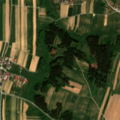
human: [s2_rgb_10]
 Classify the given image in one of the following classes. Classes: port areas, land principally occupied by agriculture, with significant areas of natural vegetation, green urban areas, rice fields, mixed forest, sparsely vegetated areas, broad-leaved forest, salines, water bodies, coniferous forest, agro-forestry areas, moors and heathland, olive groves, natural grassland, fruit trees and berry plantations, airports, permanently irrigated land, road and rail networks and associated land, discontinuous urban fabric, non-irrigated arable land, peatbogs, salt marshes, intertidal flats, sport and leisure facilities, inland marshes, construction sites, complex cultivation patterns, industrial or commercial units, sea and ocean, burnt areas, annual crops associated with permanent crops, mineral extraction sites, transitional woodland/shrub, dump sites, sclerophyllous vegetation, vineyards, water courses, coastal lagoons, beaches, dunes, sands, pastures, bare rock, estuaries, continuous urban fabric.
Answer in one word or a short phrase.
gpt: discontinuous urban fabric, non-irrigated arable land, complex cultivation patterns, coniferous forest